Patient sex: M
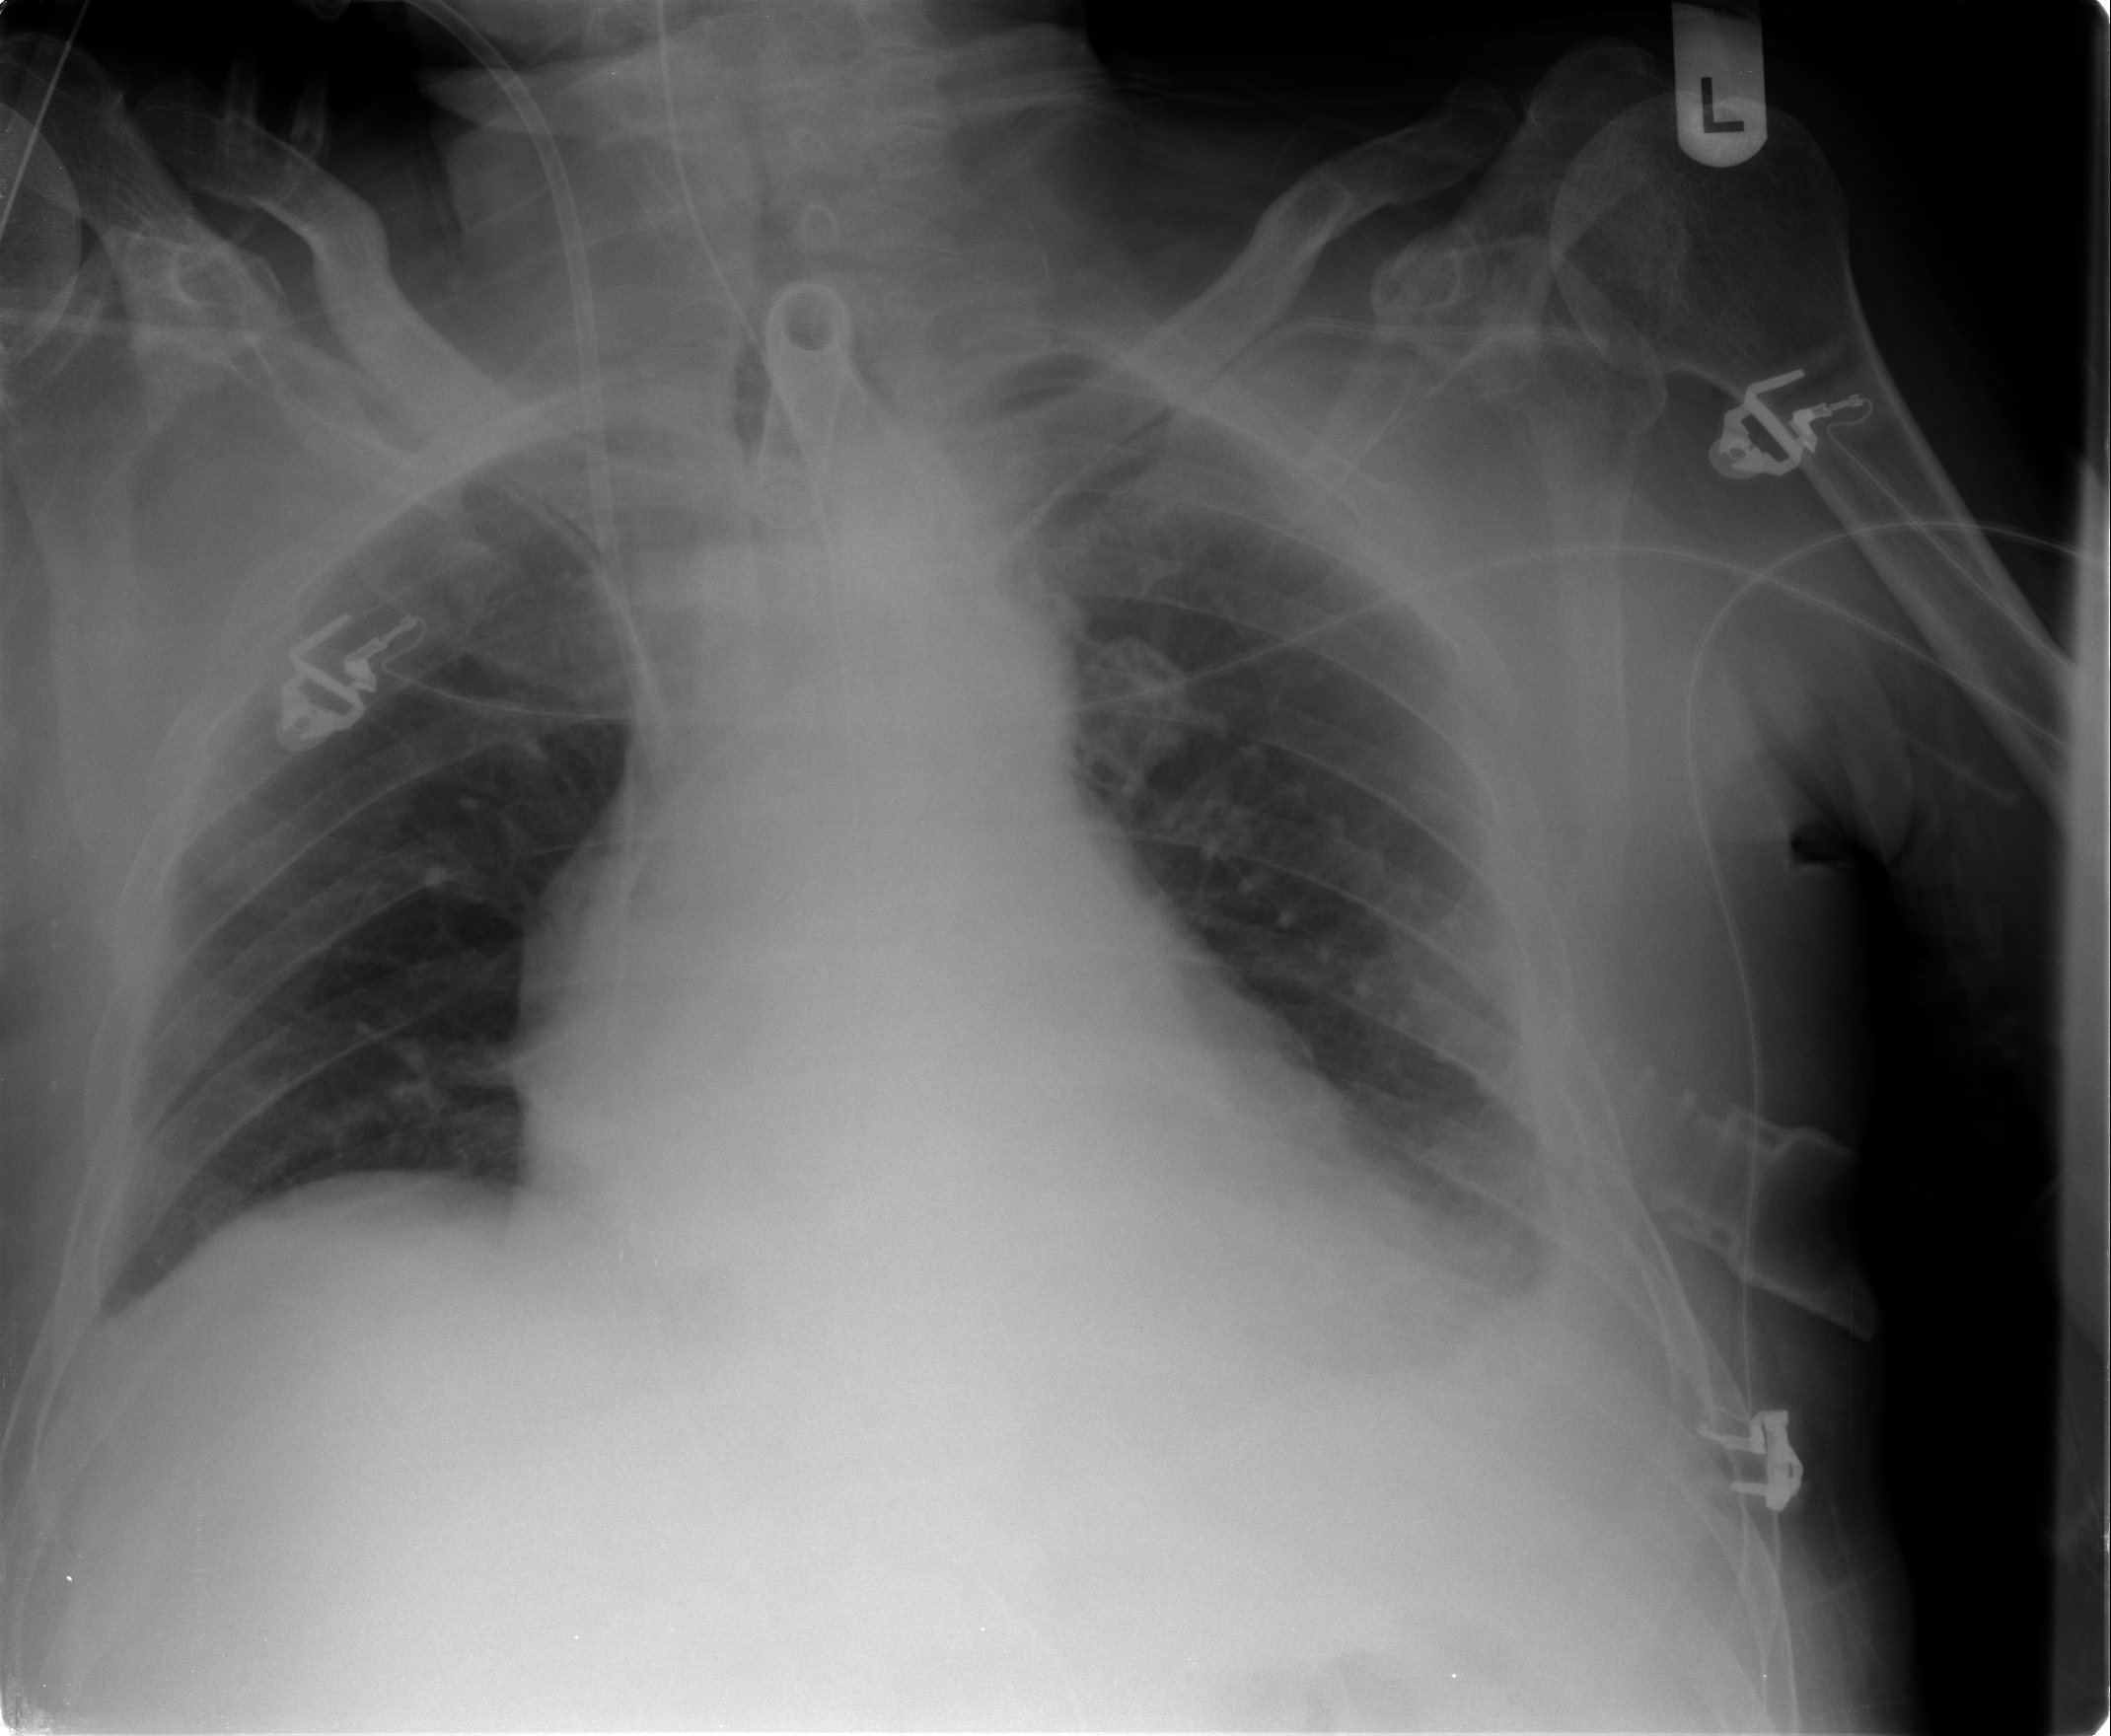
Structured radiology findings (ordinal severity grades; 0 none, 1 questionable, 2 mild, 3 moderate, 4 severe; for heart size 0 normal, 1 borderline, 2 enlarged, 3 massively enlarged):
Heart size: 2
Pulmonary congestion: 0
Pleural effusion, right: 1
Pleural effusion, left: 1
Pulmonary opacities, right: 0
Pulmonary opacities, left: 0
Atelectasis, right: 1
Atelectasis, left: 1